Question: I am creating a check out process, one step of which involves configuring a product. The use cases are as follows:
A product configuration is a set of configurable option groups.
Each option group can consist of one selected option (or none), an the group consists of multiple options.
A user can add and remove options from a product group.
As an example, an option group may be called Databases.
An option is a specific option of an option group.
As an example in the case of options belonging to the database option group, specific options may be MySQL, or MS-SQL.
Option groups can have a dependency on one other option group, so that specific items are filtered out should the requirement on the target option group not be met.
There is only one target dependency, we don't need to worry about options in a product option group pointing to more than one target product option group.
For example, in order to allow the MS-SQL option to be selected in the database product group, the Windows option must be selected from the Operating System option group.
Similarly, in order to allow the MySQL option to be selected on the database product group, either Windows or Linux options must be selected from the Operating System option group.

In the above diagram, the MySQL (ID = 201) product option has a dependency on Windows (ID = 101) or Linux (ID = 102) product options of the OS product option group. If either of these operating system options are selected, then MySQL is shown.
The MS-SQL (ID = 202) product option has a dependency on Windows (ID = 101) product option of the OS product option group. Only when Windows operating system is selected will MS-SQL be shown.
The question for now as the code evolves, is where to store the relationship dependency mapping between product options and their groups. The main issues I am questioning are:
Do we store the mapping in its own aggregate, if so how would we detect and stop deletions of Products and ProductOptionGroups that are referenced?
For example, if there is a dependency on the operating system Windows, we must protect it and not allow removal from the OS ProductOptionGroup if other OptionGroups have dependencies on it.
Would this be done by an application service? How would be build a transaction in our code?
Do we store the mapping within the OptionGroup aggregate, however if we do then if someone updated the name and description of an OptionGroup, whilst another user was editing the mapping data, then there would be a concurrency exception on commit.
This doesn't really make sense as mapping data should not fail if someone updates a name, they are two unrelated concepts.
What would others do in this situation and how would I best structure the code for the above scenarios? Or am i missing some deeper insight staring at me from my aggregates that if redesigned will make things easier.
I think accessing ProductOptions inside the ProductOptionGroup from outside is forbidden by DDD design but i cant think of how to model it any other way at this time.
Thank you for the proposed answer and for taking the time to help. I really like the neat and concise coding style. Your answer does raise some further questions as below, I may very well be barking up the wrong tree but would appreciate clarification on:
1. In OptionGroup, there is a _descriptions dictionary, this is used to contain the descriptions of the Options. Why is the option description property not part of the Option object?
2. You mentioned an Option is a value object. In this case it has a member called _id of type OptionIdentity, are value objects allowed to have an identifying Id?
3. In the code for Option, it takes a constructor of id, and list of dependencies. I understand an Option only exist as part of an OptionGroup (as the OptionIdentity type requires the member _group of type OptionGroupIdentity). Is one Option allowed to hold a reference to another Option that could be inside a different OptionGroup aggregate instance? Does this violate the DDD rule of holding references only to aggregate roots and not reference the things inside?
4. Typically I have persisted aggregate roots and their child entities as the whole object and not separately, I do this by having the object/list/dictionary as a member within the aggregate root. For the Option code, it takes a set of dependencies (of type OptionIdentity[]). How would Options be rehydrated from the repository? If it is an entity contained within another entity, then should it not come as part of the aggregate root and be passed in to the constructor of OptionGroup?
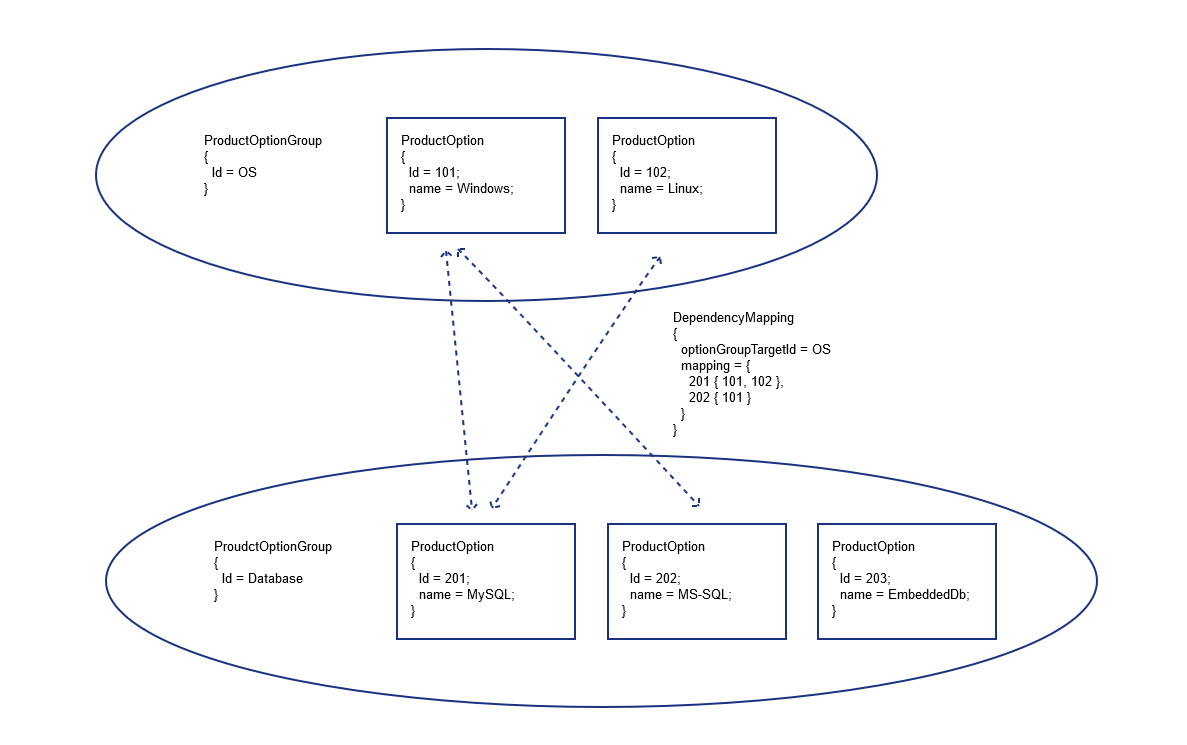
Answer: This is a well formulated question, even if a domain model should use the language that the domain that the experts talk, and I would guess that domain experts don't talk about ProductConfigurations, ProductOptionsGroups and Options. Thus, you should get a talk with an expert on the domain (tipically a target user of the application) to understand the terms he would use while doing such task "on paper".
However in the rest of the answer I will assume that the term used here are correct.
Moreover, note that my answer is modeled after your description of the domain, but a different description could lead to a deeply different model.
You have 3 bounded context to model:
- - 'OptionsManagement'- 'ProductsManagement'
This step is easy, you just need a few identifiers here, that will work as <URL>:
'''
namespace SharedKernel
{
public struct OptionGroupIdentity : IEquatable<OptionGroupIdentity>
{
private readonly string _name;
public OptionGroupIdentity(string name)
{
// validation here
_name = name;
}
public bool Equals(OptionGroupIdentity other)
{
return _name == other._name;
}
public override bool Equals(object obj)
{
return obj is OptionGroupIdentity
&& Equals((OptionGroupIdentity)obj);
}
public override int GetHashCode()
{
return _name.GetHashCode();
}
public override string ToString()
{
return _name;
}
}
public struct OptionIdentity : IEquatable<OptionIdentity>
{
private readonly OptionGroupIdentity _group;
private readonly int _id;
public OptionIdentity(int id, OptionGroupIdentity group)
{
// validation here
_group = group;
_id = id;
}
public bool BelongTo(OptionGroupIdentity group)
{
return _group.Equals(group);
}
public bool Equals(OptionIdentity other)
{
return _group.Equals(other._group)
&& _id == other._id;
}
public override bool Equals(object obj)
{
return obj is OptionIdentity
&& Equals((OptionIdentity)obj);
}
public override int GetHashCode()
{
return _id.GetHashCode();
}
public override string ToString()
{
return _group.ToString() + ":" + _id.ToString();
}
}
}
'''
In 'OptionsManagement' you have only one mutable entity named 'OptionGroup', something like this (code in C# with persistence, argument checks and all...), <URL> raised when the group change it's state.
A partial definition of 'OptionGroup' could be something like
'''
public sealed partial class OptionGroup : IEnumerable<OptionIdentity>
{
private readonly Dictionary<OptionIdentity, HashSet<OptionIdentity>> _options;
private readonly Dictionary<OptionIdentity, string> _descriptions;
private readonly OptionGroupIdentity _name;
public OptionGroupIdentity Name { get { return _name; } }
public OptionGroup(string name)
{
// validation here
_name = new OptionGroupIdentity(name);
_options = new Dictionary<OptionIdentity, HashSet<OptionIdentity>>();
_descriptions = new Dictionary<OptionIdentity, string>();
}
public void NewOption(int option, string name)
{
// validation here
OptionIdentity id = new OptionIdentity(option, this._name);
HashSet<OptionIdentity> requirements = new HashSet<OptionIdentity>();
if (!_options.TryGetValue(id, out requirements))
{
requirements = new HashSet<OptionIdentity>();
_options[id] = requirements;
_descriptions[id] = name;
}
else
{
throw new DuplicatedOptionException("Already present.");
}
}
public void Rename(int option, string name)
{
OptionIdentity id = new OptionIdentity(option, this._name);
if (_descriptions.ContainsKey(id))
{
_descriptions[id] = name;
}
else
{
throw new MissingOptionException("OptionNotFound.");
}
}
public void SetRequirementOf(int option, OptionIdentity requirement)
{
// validation here
OptionIdentity id = new OptionIdentity(option, this._name);
_options[id].Add(requirement);
}
public IEnumerable<OptionIdentity> GetRequirementOf(int option)
{
// validation here
OptionIdentity id = new OptionIdentity(option, this._name);
return _options[id];
}
public IEnumerator<OptionIdentity> GetEnumerator()
{
return _options.Keys.GetEnumerator();
}
System.Collections.IEnumerator System.Collections.IEnumerable.GetEnumerator()
{
return GetEnumerator();
}
}
'''
In the 'ProductsManagement' namespace you will have
- an 'Option' value object (thus immutable) that is able to check his own dependencies given a set of previously selected options
- A 'ProductConfiguration' entity, identified by a 'ProductIdentity' that is able to decide which Options should be enabled given the options already enabled.
- A few exceptions, persistence and so on...
What you can note in the following (really simplified) code sample is that obtaining the list of 'Option's for each 'OptionGroupIdentity', and initializing the 'ProductConfiguration' is out of the domain itself. Indeed simple SQL queries or custom application code can handle both.
'''
namespace ProductsManagement
{
public sealed class Option
{
private readonly OptionIdentity _id;
private readonly OptionIdentity[] _dependencies;
public Option(OptionIdentity id, OptionIdentity[] dependencies)
{
// validation here
_id = id;
_dependencies = dependencies;
}
public OptionIdentity Identity
{
get
{
return _id;
}
}
public bool IsEnabledBy(IEnumerable<OptionIdentity> selectedOptions)
{
// validation here
foreach (OptionIdentity dependency in _dependencies)
{
bool dependencyMissing = true;
foreach (OptionIdentity option in selectedOptions)
{
if (dependency.Equals(option))
{
dependencyMissing = false;
break;
}
}
if (dependencyMissing)
{
return false;
}
}
return true;
}
}
public sealed class ProductConfiguration
{
private readonly ProductIdentity _name;
private readonly OptionGroupIdentity[] _optionsToSelect;
private readonly HashSet<OptionIdentity> _selectedOptions;
public ProductConfiguration(ProductIdentity name, OptionGroupIdentity[] optionsToSelect)
{
// validation here
_name = name;
_optionsToSelect = optionsToSelect;
}
public ProductIdentity Name
{
get
{
return _name;
}
}
public IEnumerable<OptionGroupIdentity> OptionGroupsToSelect
{
get
{
return _optionsToSelect;
}
}
public bool CanBeEnabled(Option option)
{
return option.IsEnabledBy(_selectedOptions);
}
public void Select(Option option)
{
if (null == option)
throw new ArgumentNullException("option");
bool belongToOptionsToSelect = false;
foreach (OptionGroupIdentity group in _optionsToSelect)
{
if (option.Identity.BelongTo(group))
{
belongToOptionsToSelect = true;
break;
}
}
if (!belongToOptionsToSelect)
throw new UnexpectedOptionException(option);
if (!option.IsEnabledBy(_selectedOptions))
throw new OptionDependenciesMissingException(option, _selectedOptions);
_selectedOptions.Add(option.Identity);
}
public void Unselect(Option option)
{
if (null == option)
throw new ArgumentNullException("option");
bool belongToOptionsToSelect = false;
foreach (OptionGroupIdentity group in _optionsToSelect)
{
if (option.Identity.BelongTo(group))
{
belongToOptionsToSelect = true;
break;
}
}
if (!belongToOptionsToSelect)
throw new UnexpectedOptionException(option);
if (!_selectedOptions.Remove(option.Identity))
{
throw new CannotUnselectAnOptionThatWasNotPreviouslySelectedException(option, _selectedOptions);
}
}
}
public struct ProductIdentity : IEquatable<ProductIdentity>
{
private readonly string _name;
public ProductIdentity(string name)
{
// validation here
_name = name;
}
public bool Equals(ProductIdentity other)
{
return _name == other._name;
}
public override bool Equals(object obj)
{
return obj is ProductIdentity
&& Equals((ProductIdentity)obj);
}
public override int GetHashCode()
{
return _name.GetHashCode();
}
public override string ToString()
{
return _name;
}
}
// Exceptions, Events and so on...
}
'''
Indeed, you need a domain model if and only if the business logic is complex enough to worth isolation from the rest of applicative concerns (like persistence, for example).
You know you need a domain model when you need to pay a domain expert to understand what the whole application is about.
I use events to obtains such isolation but you can use any other technique.
Thus, to answer your question:
> Where to store the dependency mapping data?
Storage is not that relevant in DDD, but following the <URL> I would store them only in the schema dedicated to the persistence of the options' management BC. Domain's and application's services could simply query such tables when they need them.
Moreover
> Do we store the mapping within the OptionGroup aggregate, however if we do then if someone updated the name and description of an OptionGroup, whilst another user was editing the mapping data, then there would be a concurrency exception on commit.
Don't be afraid of such issues until you actually meet them. They can simply be solved with an explicit exception that inform the user. Indeed I'm not so sure that the user adding a dependency would consider safe a successful commit when a dependency change names.
You should talk to the customer and to the domain expert to decide this.
And BTW,
>
1. In OptionGroup, there is a _descriptions dictionary, this is used to contain the descriptions of the Options. Why is the option description property not part of the Option object?
In the 'OptionGroup' (or 'Feature') bounded context, there's no 'Option' object. This might look strange, even wrong at first, but an Option object in that context wouldn't provide any added value in that context. Holding a description is not enough to define a class.
To my money, however, OptionIdentity should contain the description, not an integer. Why?
Because the integer won't say anything to the domain expert. "OS:102" has no meaning for anyone, while "OS:Debian GNU/Linux" will be explicit in logs, exceptions and brainstorms.
That's the same reason why I would replace the terms of your example with more business oriented ones (feature instead of optionGroup, solution instead of option and requirement instead of dependency): you nead a domain model only if you have a business rules so complex than forced the domain experts to design a new, often cryptic, conventional language to express them precisely you need to understand it enough to build your application.
>
1. You mentioned an Option is a value object. In this case it has a member called _id of type OptionIdentity, are value objects allowed to have an identifying Id?
Well, this is a good question.
An identity is what we use to communicate something when we care about its changes.
In the 'ProductsManagement' context we don't care about Option's evolution, all we want to there is 'ProductConfiguration' evolution. Indeed in that context the 'Option' (or 'Solution' with a better wording) is a value that .
That's why I said that Option is a value object: we don't care about the evolution of "OS:Debian GNU/Linux" in that context: we just want to ensure that its requirements are met by the ProductConfiguration at hand.
>
1. In the code for Option, it takes a constructor of id, and list of dependencies. I understand an Option only exist as part of an OptionGroup (as the OptionIdentity type requires the member _group of type OptionGroupIdentity). Is one Option allowed to hold a reference to another Option that could be inside a different OptionGroup aggregate instance? Does this violate the DDD rule of holding references only to aggregate roots and not reference the things inside?
No. That's why I designed the <URL> modelling patterns.
>
1. Typically I have persisted aggregate roots and their child entities as the whole object and not separately, I do this by having the object/list/dictionary as a member within the aggregate root. For the Option code, it takes a set of dependencies (of type OptionIdentity[]). How would Options be rehydrated from the repository? If it is an entity contained within another entity, then should it not come as part of the aggregate root and be passed in to the constructor of OptionGroup?
No Option is not an entity at all! It's a value!
You can cache them, if you have proper clean-up policy. But they wont be provided by a repository: your application will call an application service like the following to retrieve them when needed.
'''
// documentation here
public interface IOptionProvider
{
// documentation here with expected exception
IEnumerable<KeyValuePair<OptionGroupIdentity, string>> ListAllOptionGroupWithDescription();
// documentation here with expected exception
IEnumerable<Option> ListOptionsOf(OptionGroupIdentity group);
// documentation here with expected exception
Option FindOption(OptionIdentity optionEntity)
}
'''